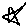
Label: star